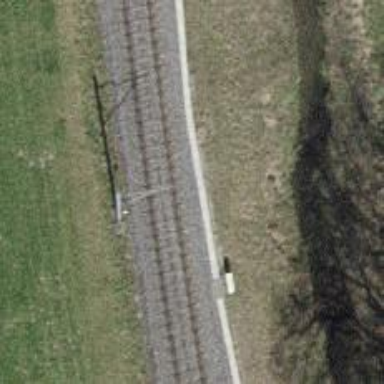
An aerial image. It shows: Single-track electrified railway with contact line.